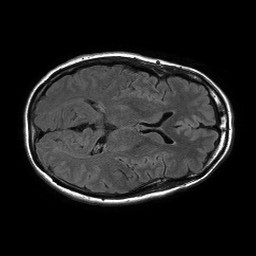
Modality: FLAIR
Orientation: axial
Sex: female
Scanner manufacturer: philips
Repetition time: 11 s
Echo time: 0.125 s